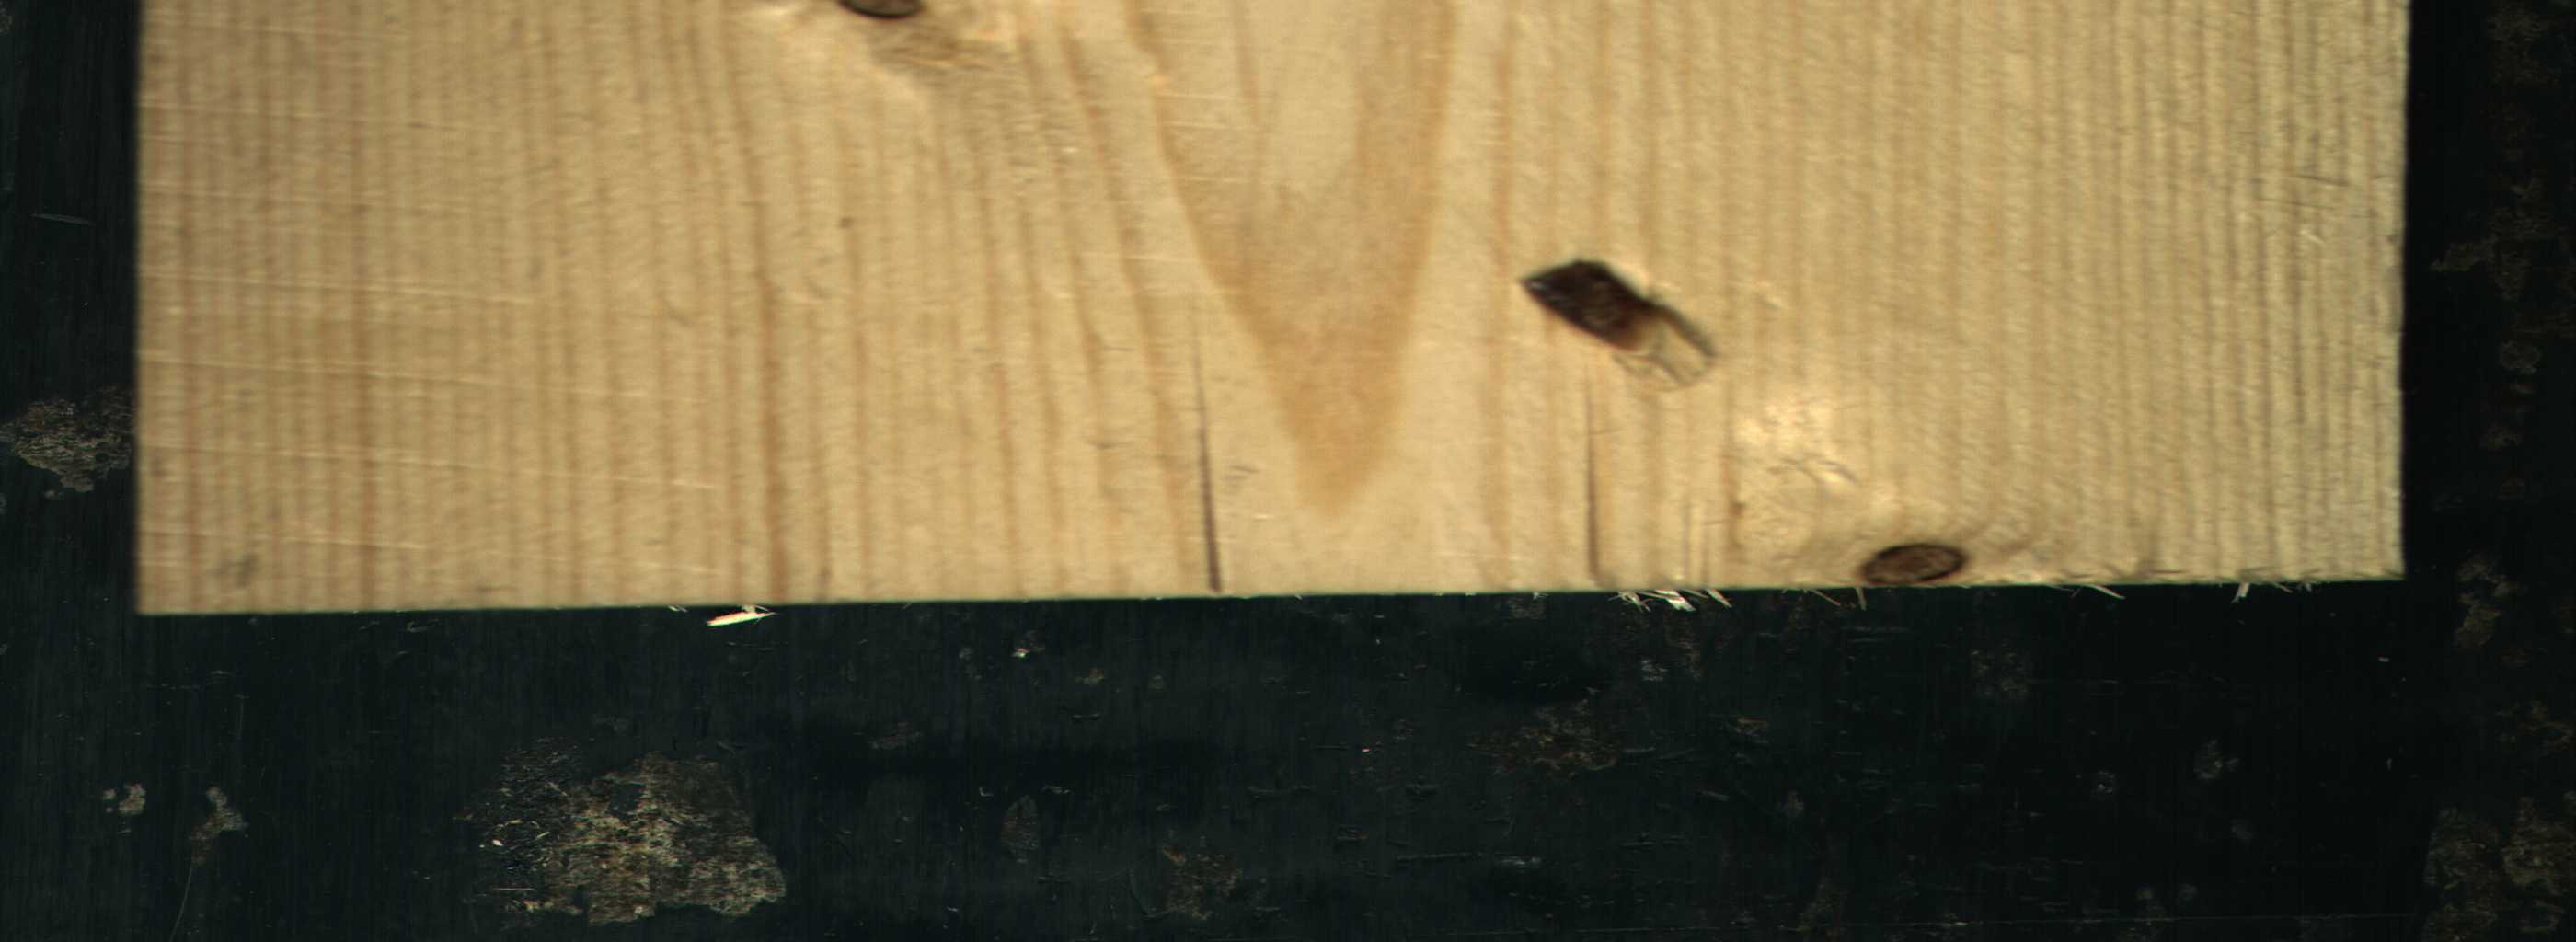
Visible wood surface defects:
resin
Crack
Dead_Knot
Dead_Knot